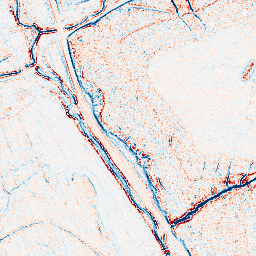
Category: edge_preserving
Decomposition family: anisotropic_diffusion
Decomposition parameters: iterations: 5
kappa: 30
gamma: 0.15
Upsampling method: sinc_hamming
Upsampling parameters: scale: 4
kernel_size: 16
Upsampling scale: 4